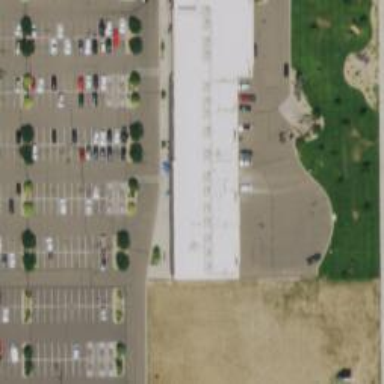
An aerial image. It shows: Fitness center located in leisure land.